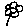
Label: flower